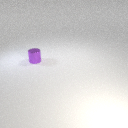
small purple metal cylinder